Question: When trying to apply a custom installation mask with radio buttons (I used code provided in <URL> I see I am unable to use higher fonts as a little spacing should be needed between one radio button field and another one. To give you a visual example:

As default font size are not so easy to be read I wonder if there is a way of adding extra spacing between one radio button field and the next one.
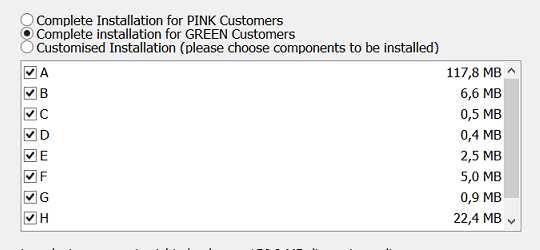
Answer: Checkboxes and Radio buttons created on runtime in Inno Setup do not scale their height automatically with a DPI/font size.

So you have to scale them programmatically.
'''
...
RadioButton.Left := WizardForm.TypesCombo.Left;
RadioButton.Height := ScaleY(RadioButton.Height);
RadioButton.Top := WizardForm.TypesCombo.Top + I * RadioButton.Height;
...
'''
The 'ScaleY(RadioButton.Height)' takes the default combobox/radiobutton height, which is designed for the default font and no display scaling (100%) and scales that to the custom font and actual display scaling.

---
Though note that using a non-default font-size for your application/setup is not a good idea. The user should choose a font size he/she is comfortable with in Windows preferences. You should not override his/her choice.
---
When changing the font size, do not modify the shared 'default.isl', use the <URL> of your project file instead:
'''
[LangOptions]
DialogFontSize=20
'''